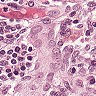
Metastatic tissue present: yes